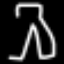
Label: pants